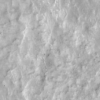
Label: not_dusty